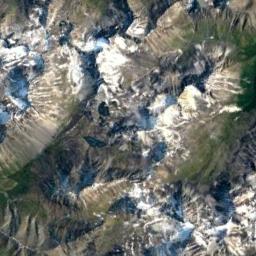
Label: snowberg